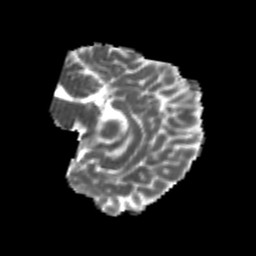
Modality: MD
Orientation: sagittal
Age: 21
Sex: male
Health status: healthy
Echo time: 0.074 s